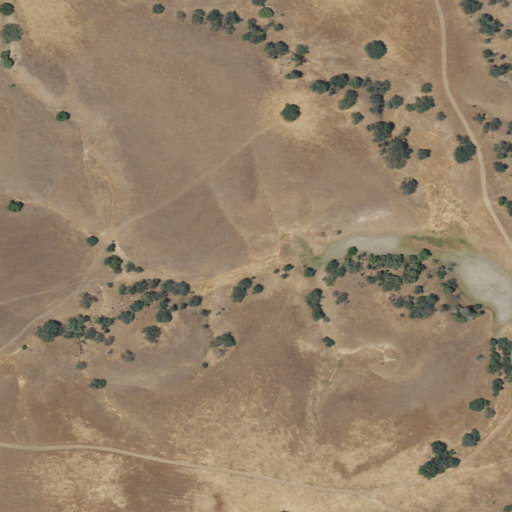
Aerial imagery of plain(s) in California named Adobe Flat containing grassland, shrub, and open development